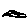
Label: cloud